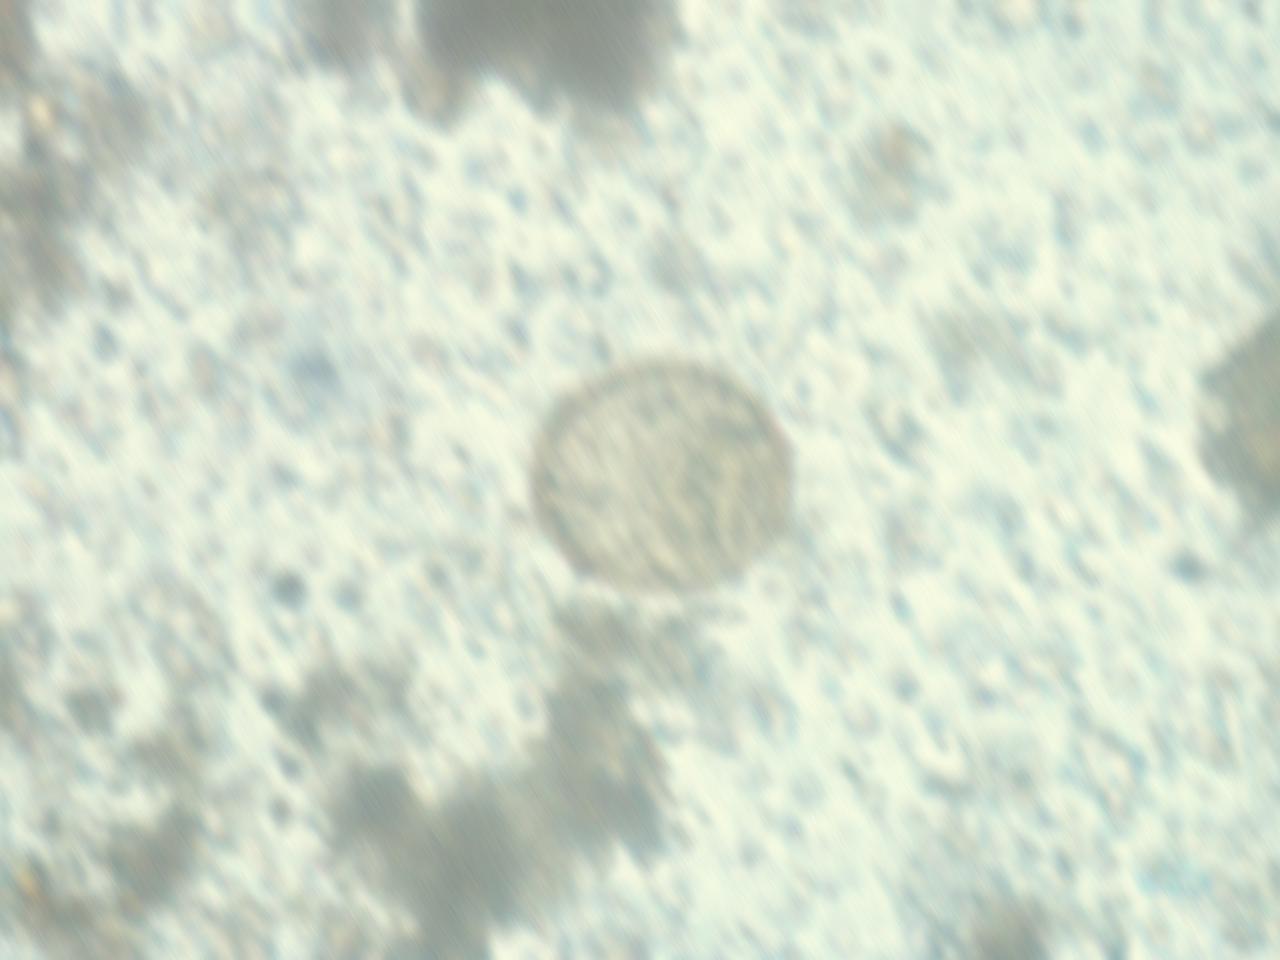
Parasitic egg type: Hymenolepis diminuta